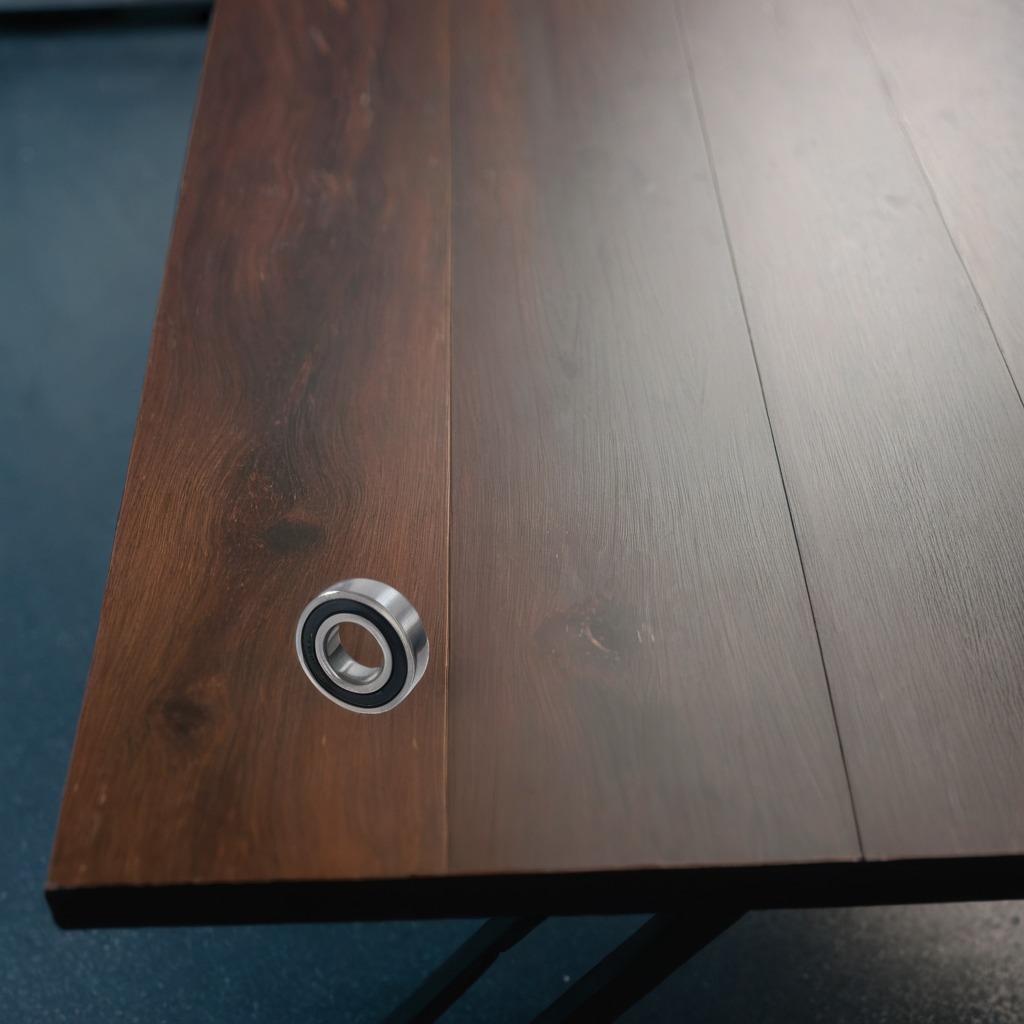
A metal ball bearing lies on a table with faint burn marks in a small garage at twilight.